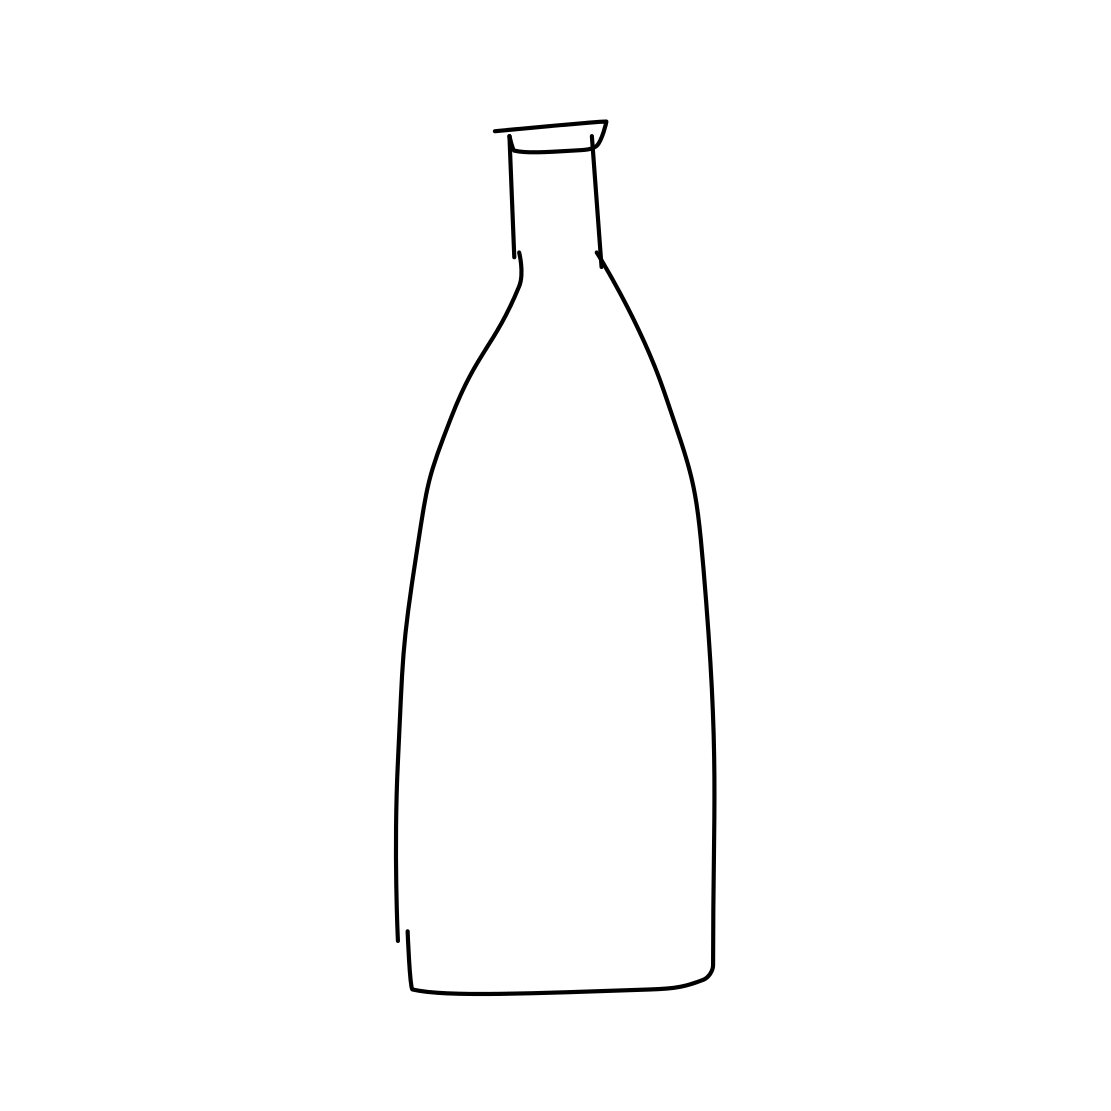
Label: wine-bottle